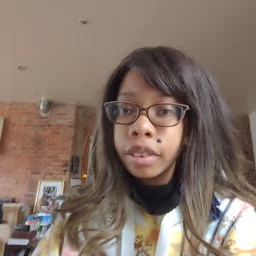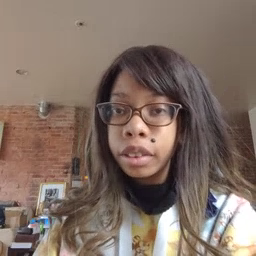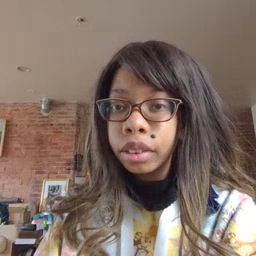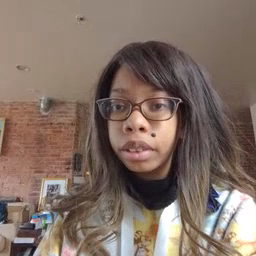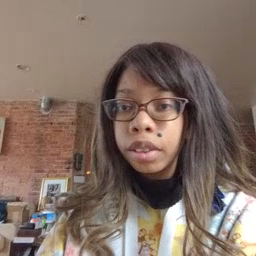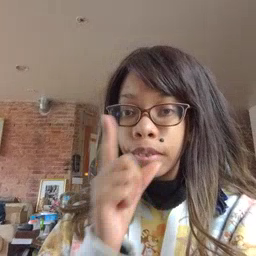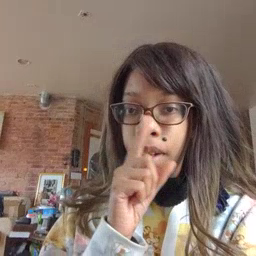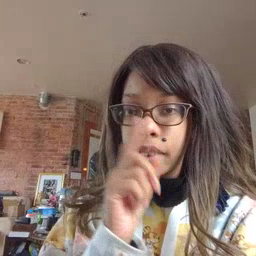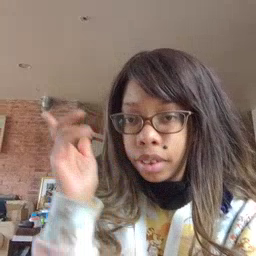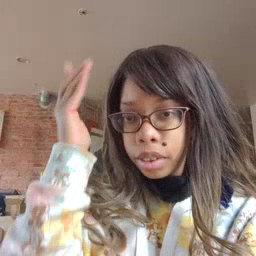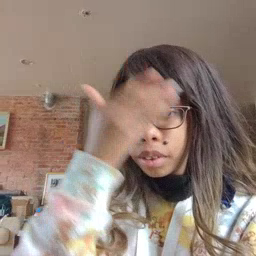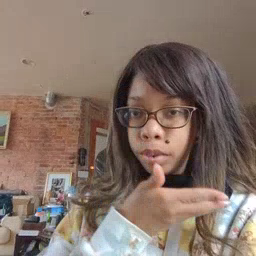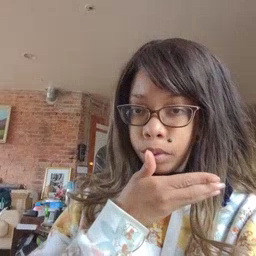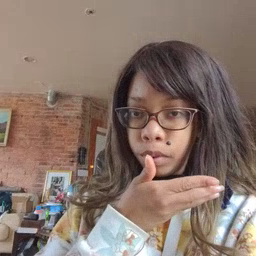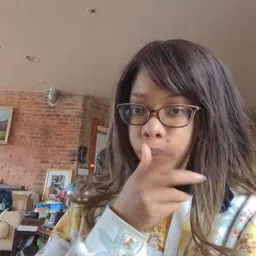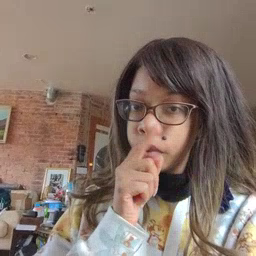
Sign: pretend